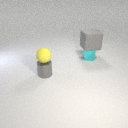
small cyan metal cylinder below large gray rubber cube